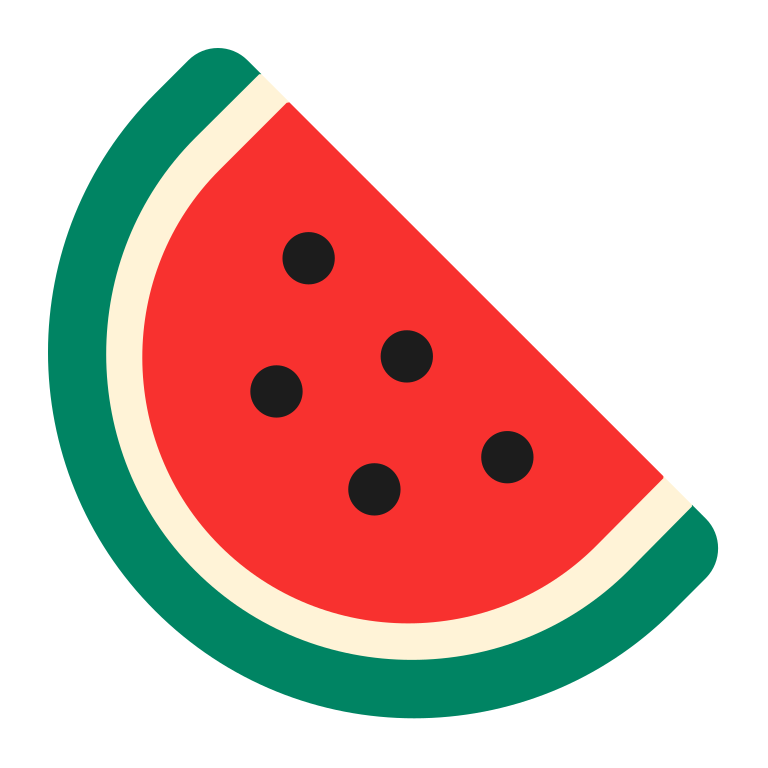
watermelon flat